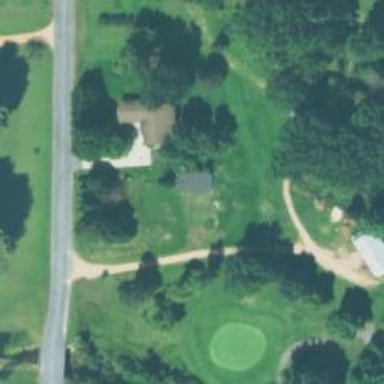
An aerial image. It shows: Pathway for golfing.